Field crop: maize
Growth stage: 2
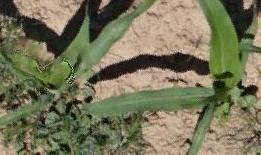
Species: maize